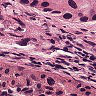
Metastatic tissue present: yes